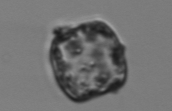
Label: Thalassiosira